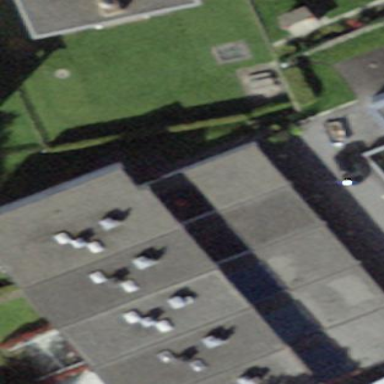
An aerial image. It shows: Terrace building.